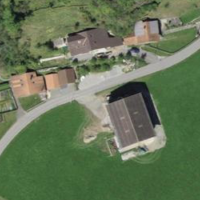
EUNIS habitat code: 24
Species observed at this site:
Phoenicurus ochruros